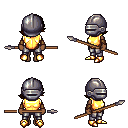
a pixel art fantasy rpg character, female body template, human, dark skin, gold chest armor, metal pants, brown swoop hairstyle, metal helm, leather bracers, gold boots, spear, four views (front, back, left, right), 2x2 character sprite sheet, small pixel art, hard edges, no anti-aliasing